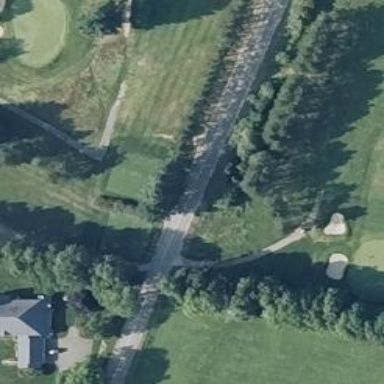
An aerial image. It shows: Well-maintained grade1 path in golf course.